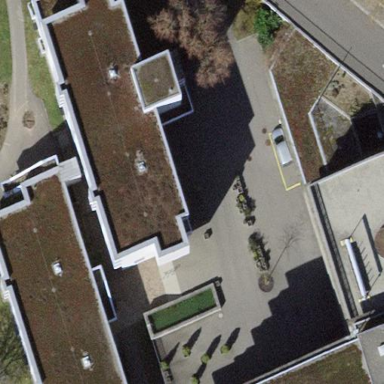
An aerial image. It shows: Building.